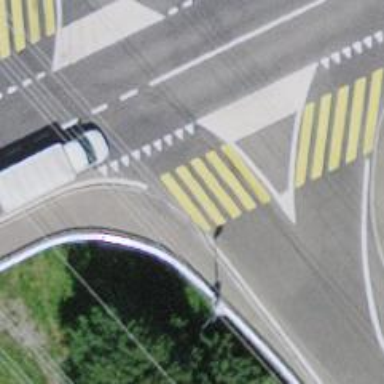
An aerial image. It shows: Uncontrolled zebra crossing on the road.